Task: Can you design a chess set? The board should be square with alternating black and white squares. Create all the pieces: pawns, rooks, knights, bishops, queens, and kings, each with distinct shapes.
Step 5315:
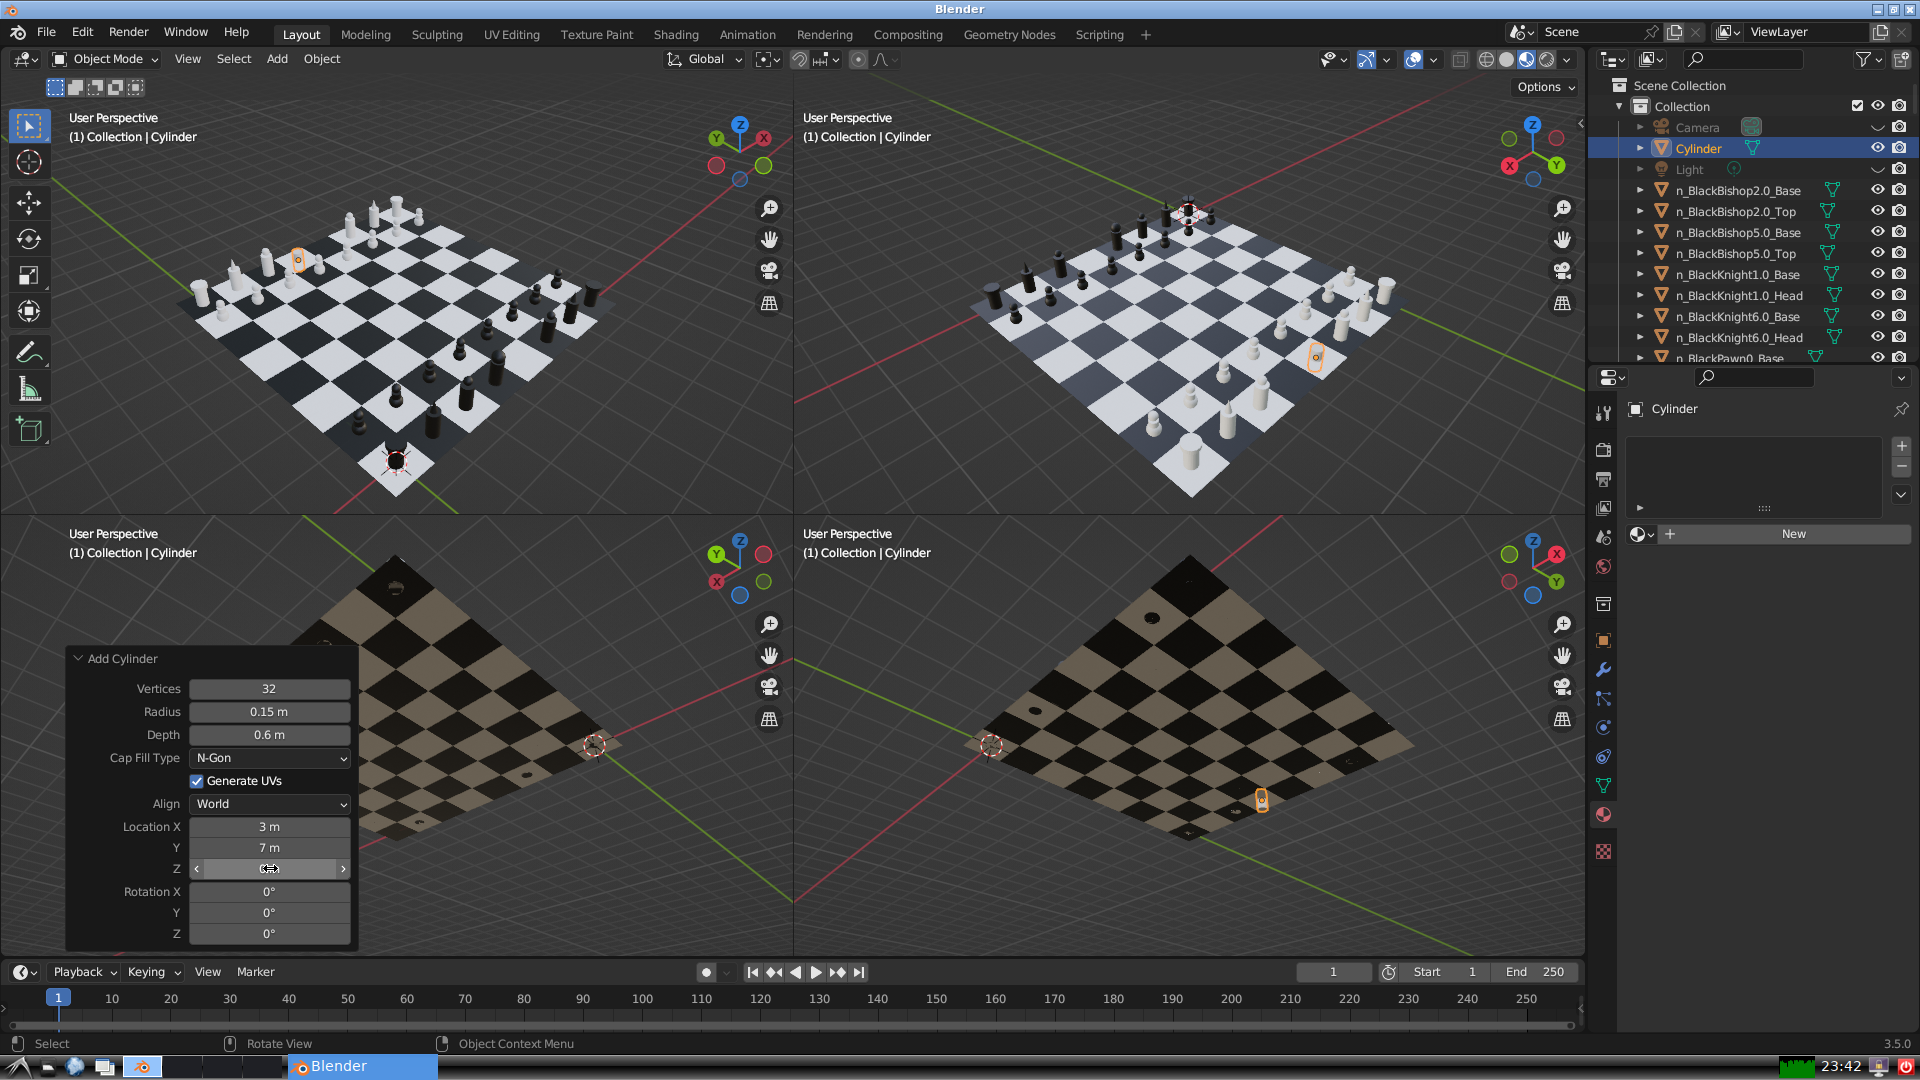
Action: click: no